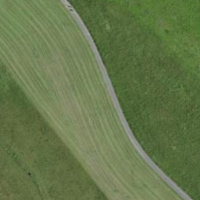
EUNIS habitat code: 25
Species observed at this site:
Lotus corniculatus